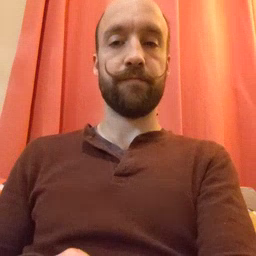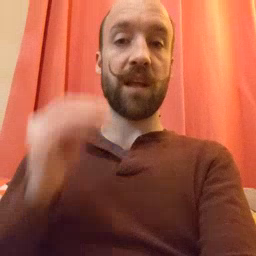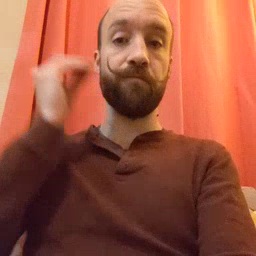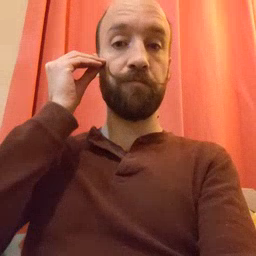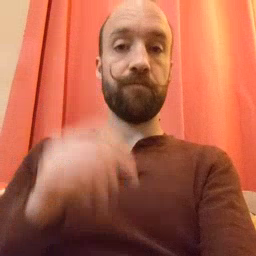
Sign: home